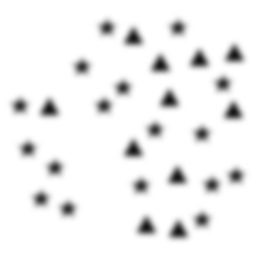
Squares: 0
Triangles: 11
Stars: 17
Total shapes: 28